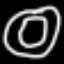
Label: donut